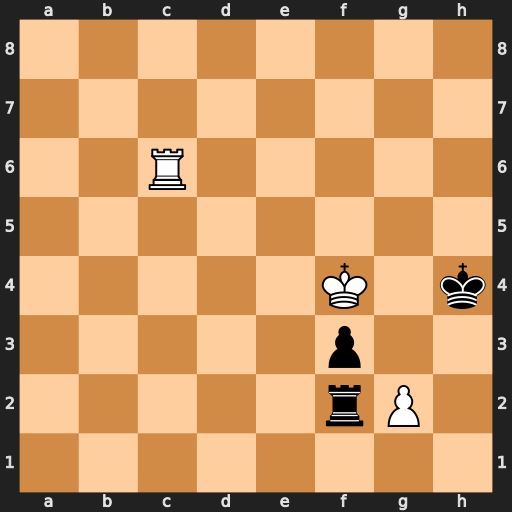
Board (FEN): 8/8/2R5/8/5K1k/5p2/5rP1/8
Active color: w
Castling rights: -
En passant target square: -
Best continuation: Rh6#